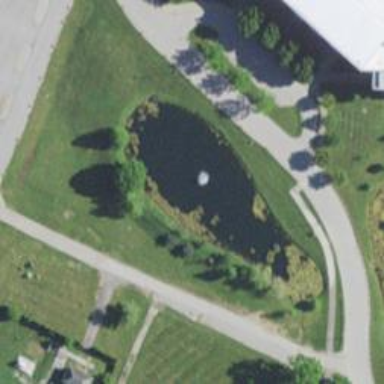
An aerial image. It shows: Pond with natural water.